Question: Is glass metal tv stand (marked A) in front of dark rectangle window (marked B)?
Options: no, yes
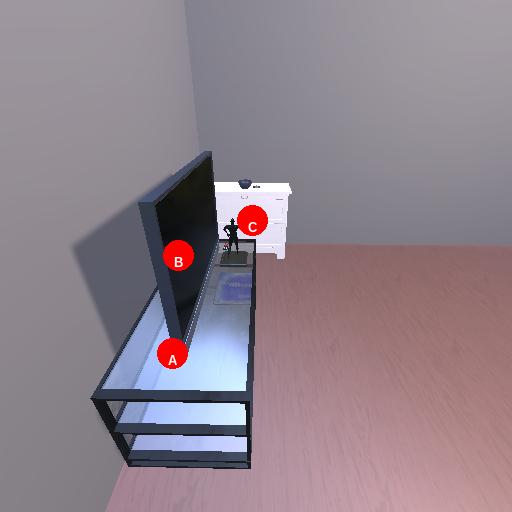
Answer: no